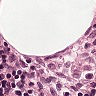
Metastatic tissue present: no